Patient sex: M
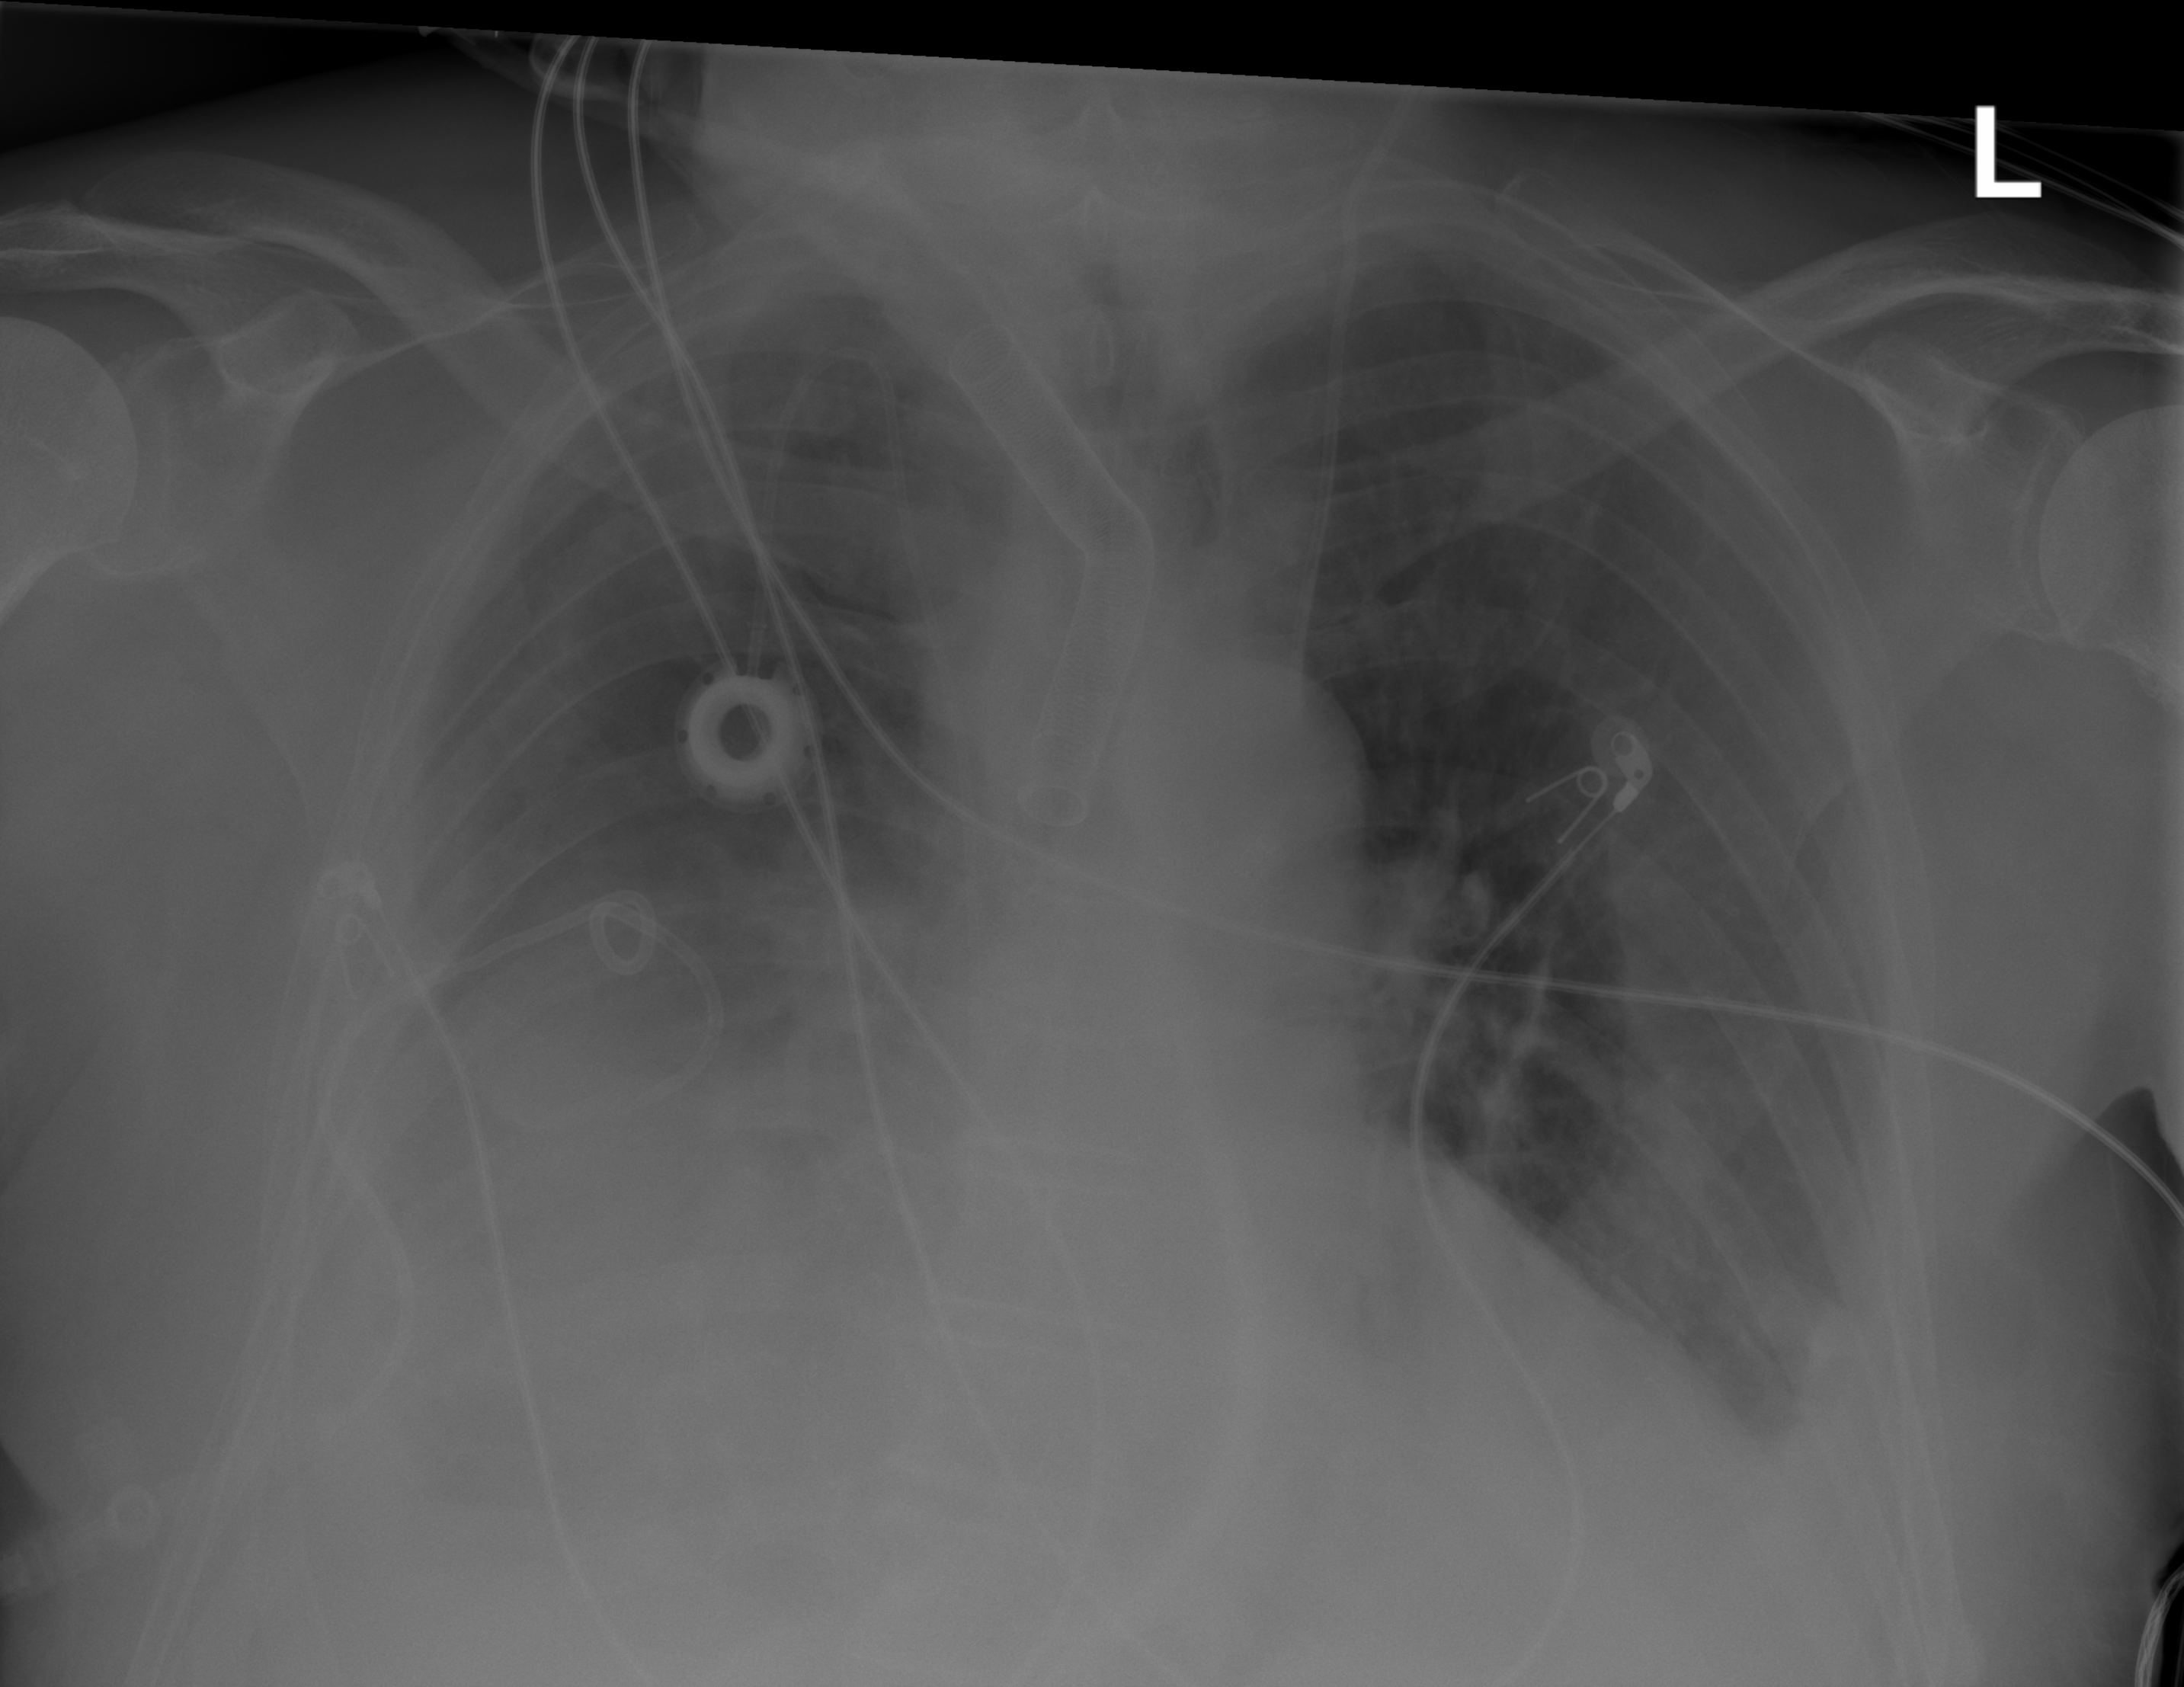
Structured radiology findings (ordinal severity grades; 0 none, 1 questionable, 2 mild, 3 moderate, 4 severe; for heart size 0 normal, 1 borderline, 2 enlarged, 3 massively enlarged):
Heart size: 2
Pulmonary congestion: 0
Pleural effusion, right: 3
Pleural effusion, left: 2
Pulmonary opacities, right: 0
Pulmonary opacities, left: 0
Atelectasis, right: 3
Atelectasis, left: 2